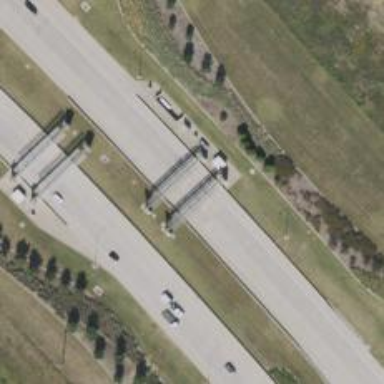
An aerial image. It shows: Toll gantry on the road.